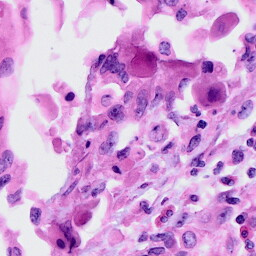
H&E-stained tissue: Cervix